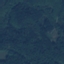
Land use / land cover class: Forest